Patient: sex F, age 75
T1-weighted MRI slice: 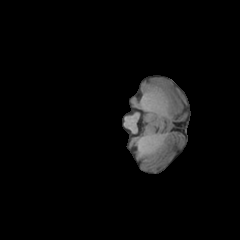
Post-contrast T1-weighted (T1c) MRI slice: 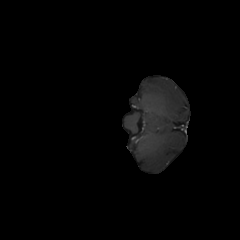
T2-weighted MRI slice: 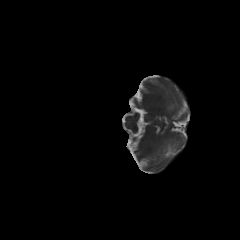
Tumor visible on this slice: no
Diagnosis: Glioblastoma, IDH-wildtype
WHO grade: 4